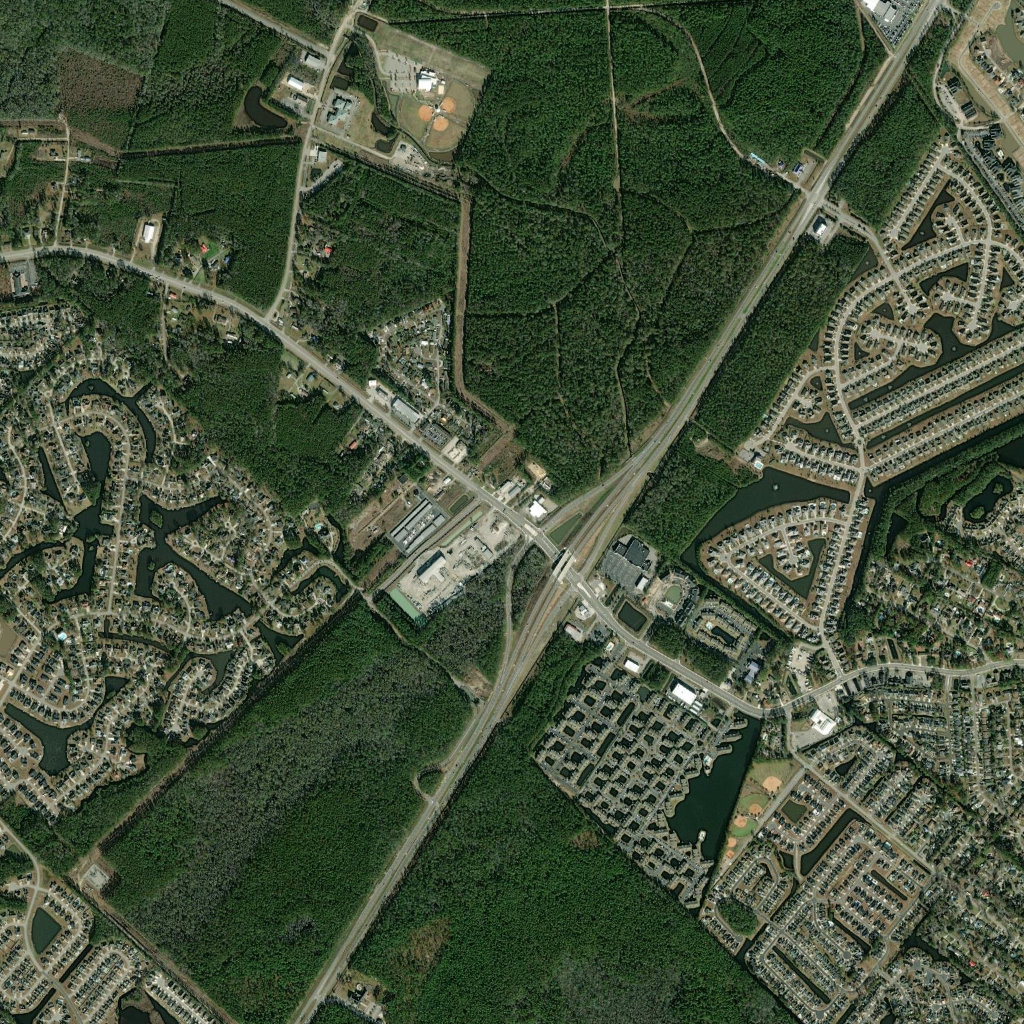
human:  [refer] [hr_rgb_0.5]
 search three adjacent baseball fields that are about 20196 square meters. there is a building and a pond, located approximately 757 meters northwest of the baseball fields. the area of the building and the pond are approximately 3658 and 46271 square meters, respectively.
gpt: <box>[[70, 73, 76, 82, 0]]</box>

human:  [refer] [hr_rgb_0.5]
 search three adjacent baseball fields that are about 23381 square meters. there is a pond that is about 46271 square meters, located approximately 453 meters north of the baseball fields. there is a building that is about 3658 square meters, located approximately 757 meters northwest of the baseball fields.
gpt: <box>[[70, 73, 76, 82, 0]]</box>

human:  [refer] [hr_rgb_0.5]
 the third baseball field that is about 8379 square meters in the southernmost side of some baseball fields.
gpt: <box>[[72, 72, 77, 77, 0]]</box>